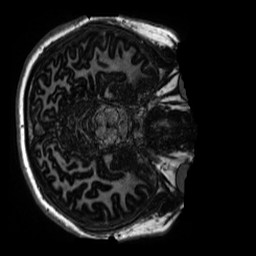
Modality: MP2RAGE
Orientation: axial
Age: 12
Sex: female
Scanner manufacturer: siemens
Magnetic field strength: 3 T
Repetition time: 4 s
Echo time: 0.00303 s